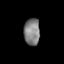
Tissue: lung
Cell type: Endothelial cells
Senescence score: 0.7802
Nuclear area (px): 419
Mean DAPI intensity: 128.387